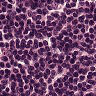
Metastatic tissue present: no